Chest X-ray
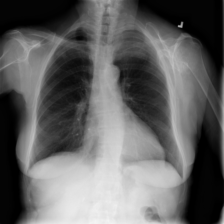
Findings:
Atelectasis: negative
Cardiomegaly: negative
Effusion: negative
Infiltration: negative
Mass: negative
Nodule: negative
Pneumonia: negative
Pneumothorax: negative
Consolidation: negative
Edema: negative
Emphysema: negative
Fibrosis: negative
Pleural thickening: negative
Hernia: negative